Question: I am new to actionscript development and can't figure out where to start. Have mercy :)
I am trying to create a picture gallery in Actionscript (Flex would also do, but no Flash). Basically, it should be a horizontal list of images with captions below the picture. It should be possible to scroll through the images on a touch enabled device -> no scrollbars
I have looked into ScrollViewport put don't know how to implement a basic version in pure Actionscript.! I have included a small sketch

I have seen alot of solutions with a scrollbar. But I want something like on iOS where you scroll with your finger through the images.
Thanks in advance!
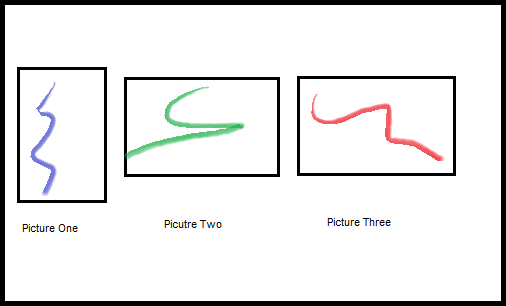
Answer: First of all, why is Flex ok, but "Flash" isn't? Actionscript is just the language you use to control Flash objects...
That put aside, look into masking. I would create a movieclip that is wide enough to hold all of your images. I would mask that movieclip with a rectangle and then adjust the x position of the movieclip with the images.